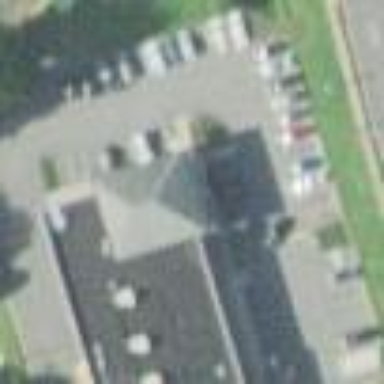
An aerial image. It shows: Parking area with surface.